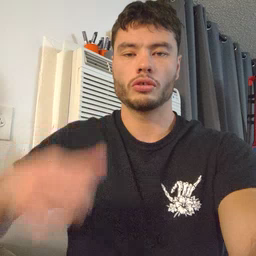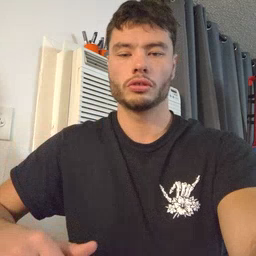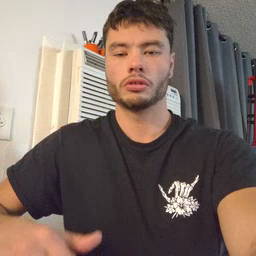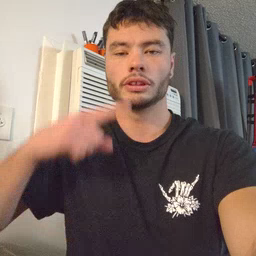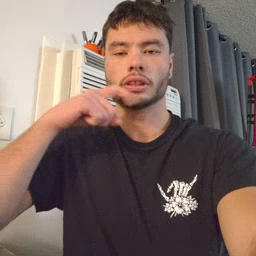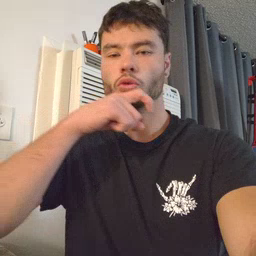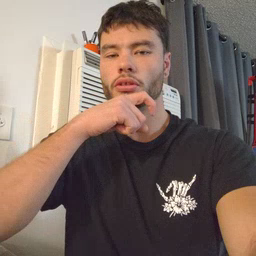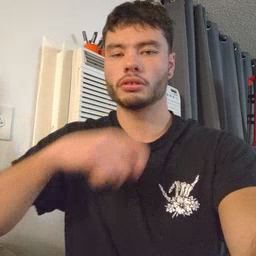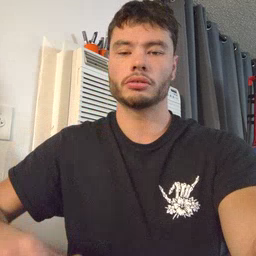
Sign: cereal